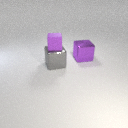
large gray metal cube below small purple rubber cube